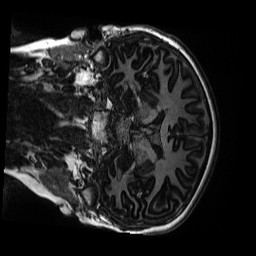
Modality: MP2RAGE
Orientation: coronal
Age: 12
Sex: male
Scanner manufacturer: siemens
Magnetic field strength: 3 T
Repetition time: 4 s
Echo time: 0.00303 s